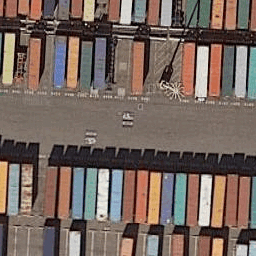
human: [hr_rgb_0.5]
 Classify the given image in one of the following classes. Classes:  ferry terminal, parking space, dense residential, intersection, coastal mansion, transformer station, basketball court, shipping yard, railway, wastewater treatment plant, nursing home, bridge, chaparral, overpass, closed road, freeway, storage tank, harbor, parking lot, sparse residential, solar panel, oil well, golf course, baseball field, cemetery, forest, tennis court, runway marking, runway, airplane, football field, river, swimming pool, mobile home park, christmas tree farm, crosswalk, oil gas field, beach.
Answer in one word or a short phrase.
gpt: shipping yard